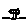
Label: tree